Question: <URL>

Thanks for any information!
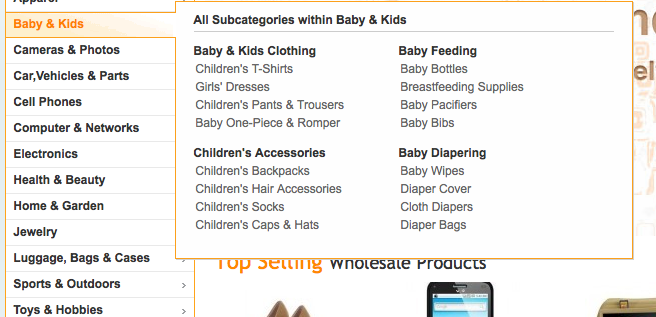
Answer: I dont think you can find exactly like the one you've shown, you chould check <URL>
which you can customize to suit your needs. Hope it helps